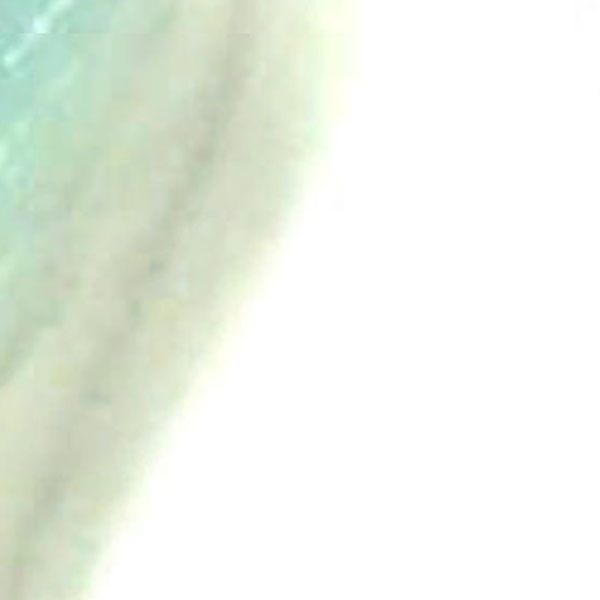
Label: Beach